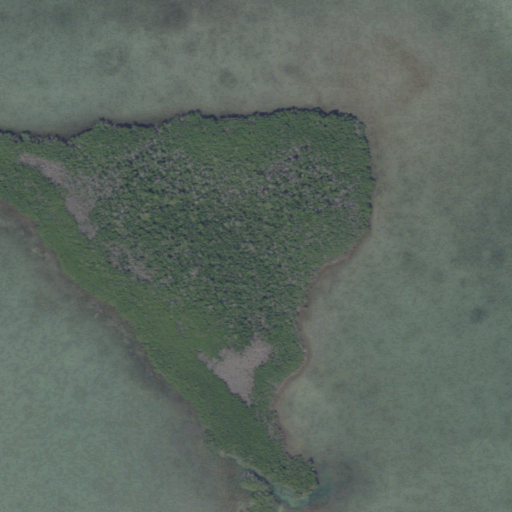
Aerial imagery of island in Florida named Big Harper Key containing open water and herbaceous wetlands